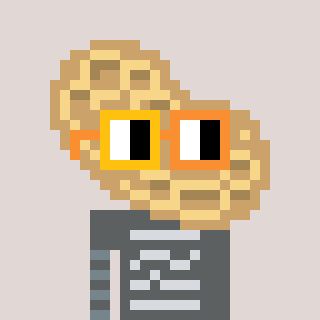
a pixel art character with square yellow and orange glasses, a peanut-shaped head and a gunk-colored body on a warm background